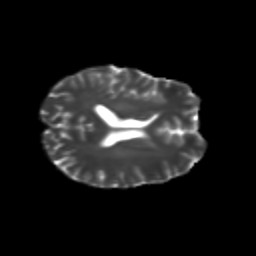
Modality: T2w
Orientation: axial
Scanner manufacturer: siemens
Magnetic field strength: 3 T
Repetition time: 9.2 s
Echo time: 0.084 s